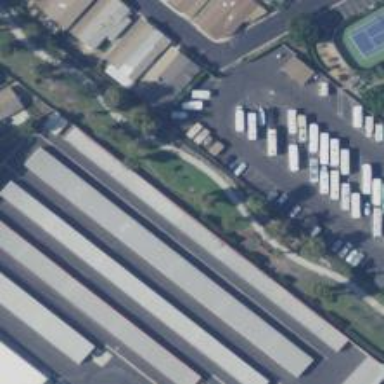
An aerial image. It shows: Building housing storage rental shop.